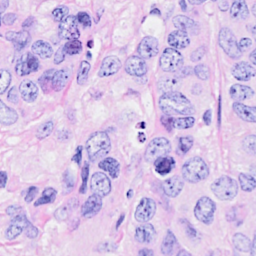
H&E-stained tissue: Breast